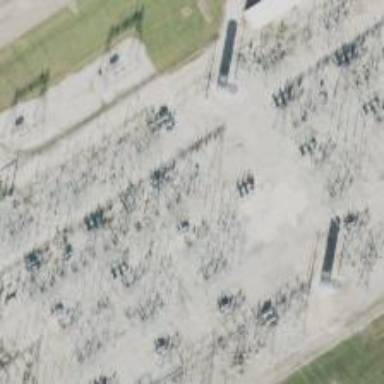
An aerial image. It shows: Switch for power supply.